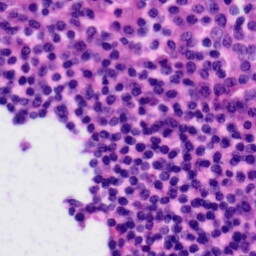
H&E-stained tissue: Tonsil